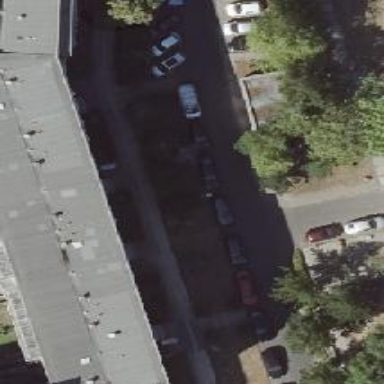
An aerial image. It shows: Residential road with parallel on-street parking. The road has asphalt surface and separate sidewalk.